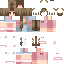
A female human skin with pale skin, wearing brown long hair dressed in a red tshirt and red pants, featuring a closed mouth.